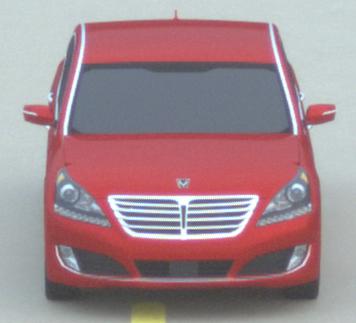
Make: Hyundai
Model: Equus
Detailed model: Gen. 2 VI
Model produced from: 2009
Model produced until: 2016
Doors: 4
Color: red
Road condition: dry road
Daytime: sunrise or sunset
Contrast: low contrast